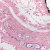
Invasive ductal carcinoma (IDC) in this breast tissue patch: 0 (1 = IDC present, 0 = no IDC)